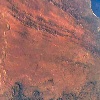
Label: land